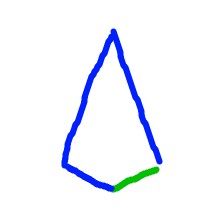
Shape: kite